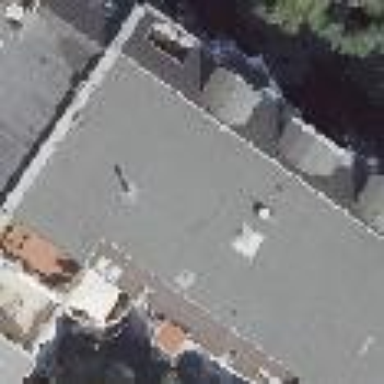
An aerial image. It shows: The image shows part of apartment building.